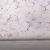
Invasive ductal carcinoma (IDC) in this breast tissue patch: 0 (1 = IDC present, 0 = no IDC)